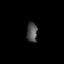
Tissue: lung
Cell type: Myeloid cells
Senescence score: 0.5617
Nuclear area (px): 202
Mean DAPI intensity: 81.228